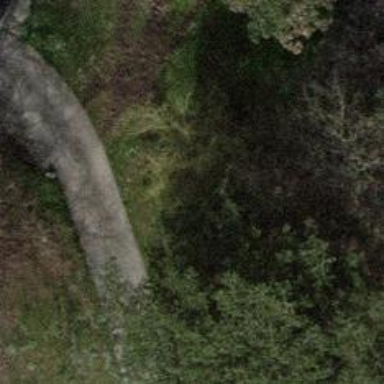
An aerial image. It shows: Evergreen needle-leaved tree.